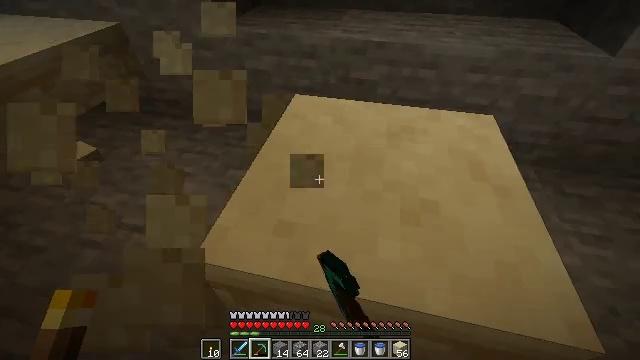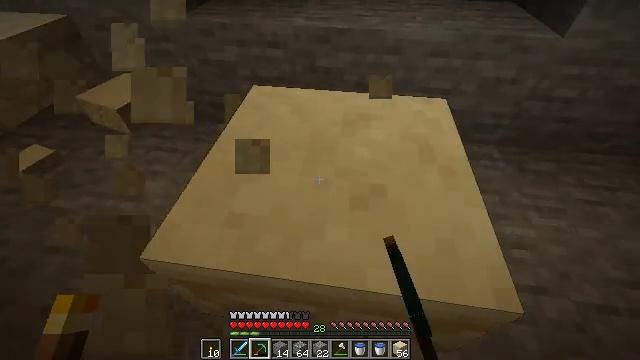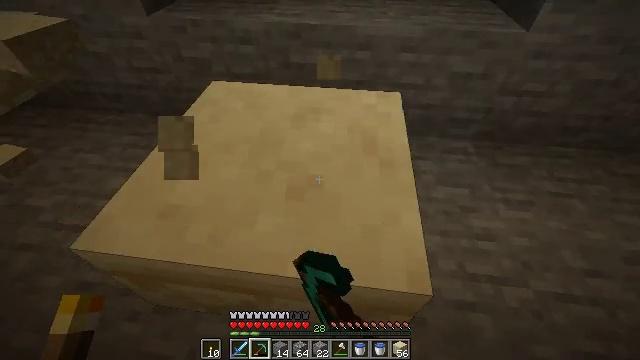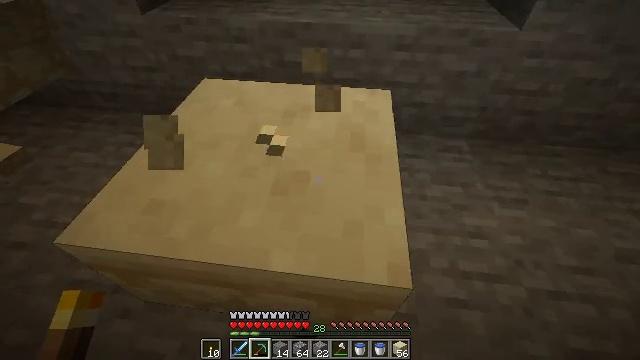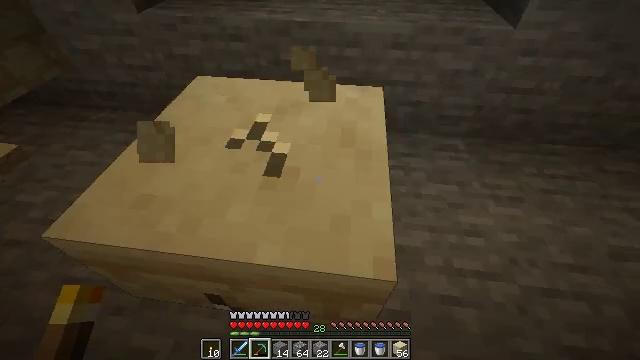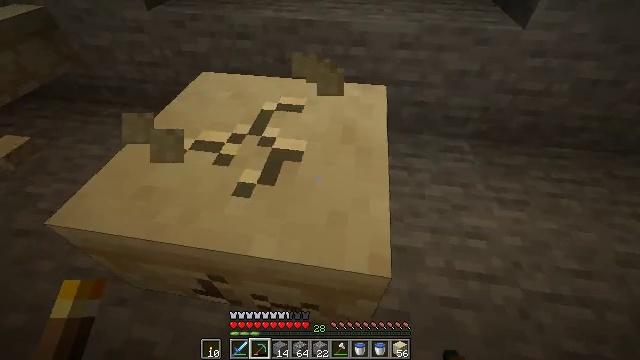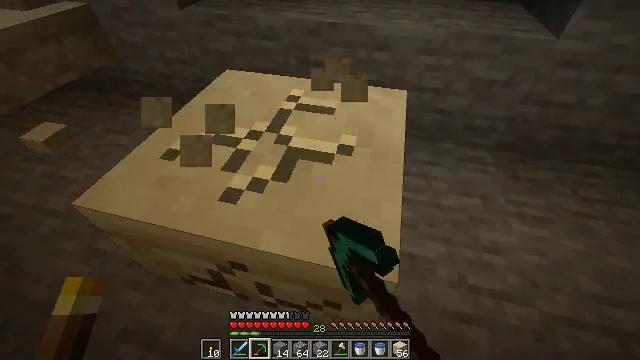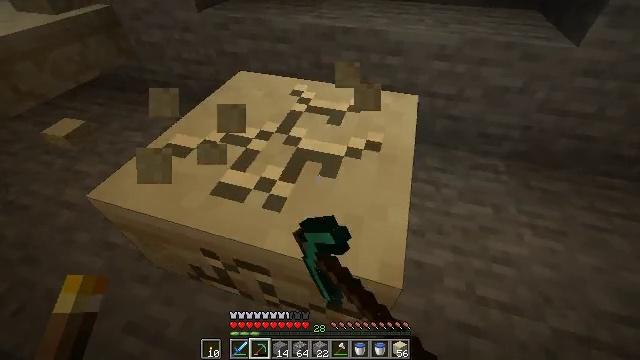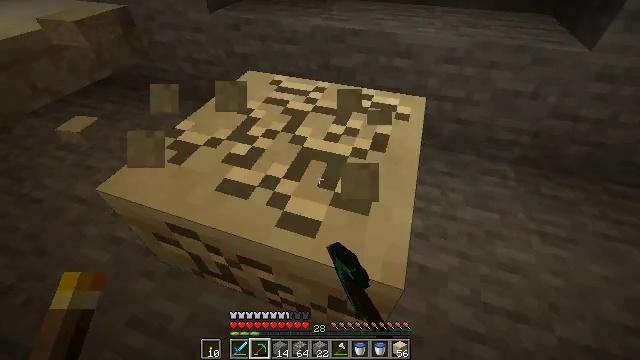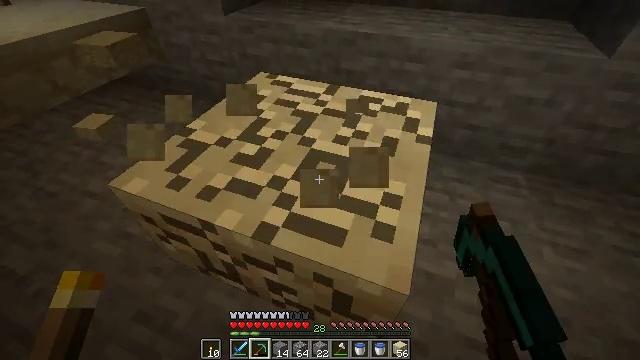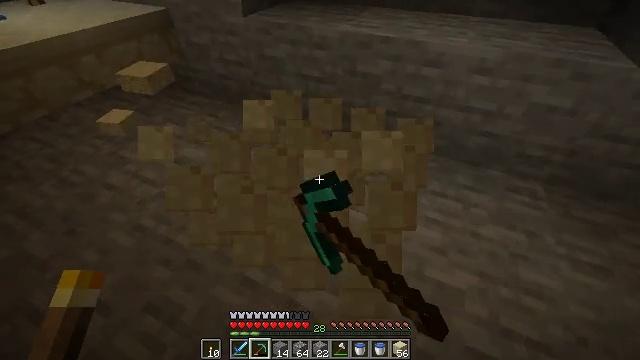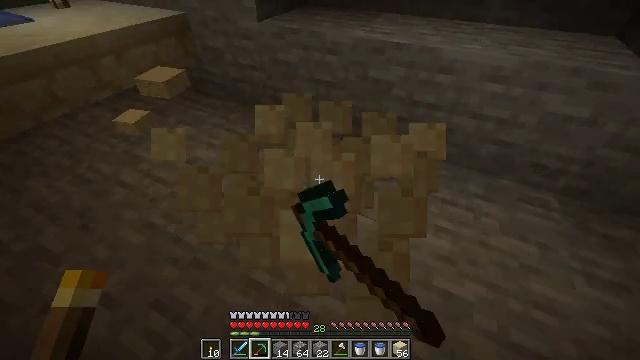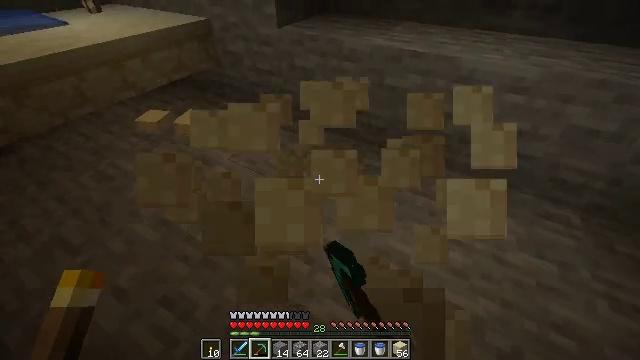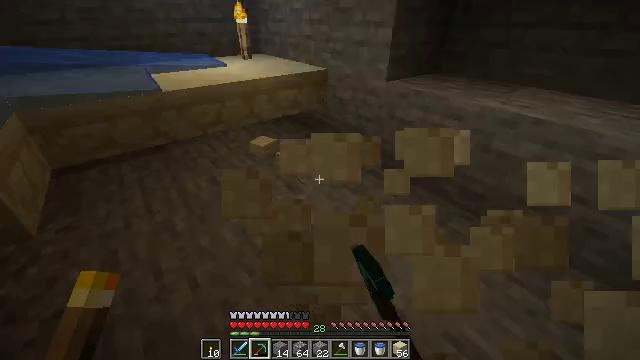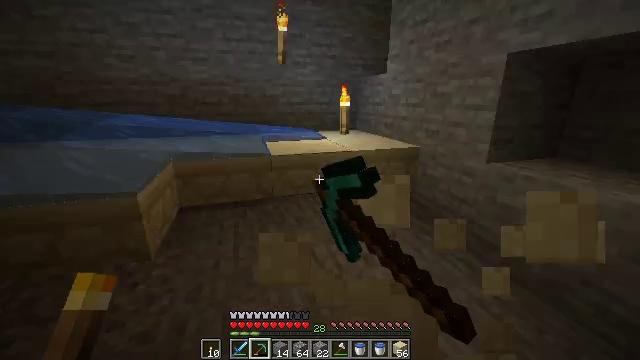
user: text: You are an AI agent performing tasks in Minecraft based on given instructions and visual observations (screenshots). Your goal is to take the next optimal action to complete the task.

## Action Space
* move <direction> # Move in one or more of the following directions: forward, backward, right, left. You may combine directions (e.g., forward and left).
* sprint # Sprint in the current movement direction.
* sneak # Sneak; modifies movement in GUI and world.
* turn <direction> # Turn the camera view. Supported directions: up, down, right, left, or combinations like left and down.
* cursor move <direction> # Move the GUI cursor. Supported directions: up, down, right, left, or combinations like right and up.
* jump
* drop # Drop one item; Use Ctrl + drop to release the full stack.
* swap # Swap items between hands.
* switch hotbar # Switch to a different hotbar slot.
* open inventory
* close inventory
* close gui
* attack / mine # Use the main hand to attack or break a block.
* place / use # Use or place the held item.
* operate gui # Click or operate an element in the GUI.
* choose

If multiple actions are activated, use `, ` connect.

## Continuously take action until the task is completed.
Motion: motion action
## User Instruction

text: Mine the sandstone slab for reuse.
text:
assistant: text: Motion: move right, turn right and down, attack / mine
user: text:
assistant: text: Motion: attack / mine
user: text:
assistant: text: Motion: attack / mine
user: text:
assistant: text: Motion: attack / mine
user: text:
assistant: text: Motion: turn left, attack / mine
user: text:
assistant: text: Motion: turn left, attack / mine
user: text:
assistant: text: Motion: turn left, attack / mine
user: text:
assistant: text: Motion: turn left, attack / mine
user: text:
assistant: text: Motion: turn left, attack / mine
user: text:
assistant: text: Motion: turn left, attack / mine
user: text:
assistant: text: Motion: turn left, attack / mine
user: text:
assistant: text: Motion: turn left and up, attack / mine
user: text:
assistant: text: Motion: turn left and up, attack / mine
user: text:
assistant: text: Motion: turn left and up, attack / mine
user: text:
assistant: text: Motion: no_op